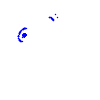
Particle: proton